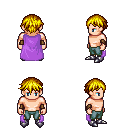
a pixel art fantasy rpg character, male body template, human, light skin, lavender cape, teal pants, blonde short bangs hairstyle, leather bracers, metal boots, four views (front, back, left, right), 2x2 character sprite sheet, small pixel art, hard edges, no anti-aliasing